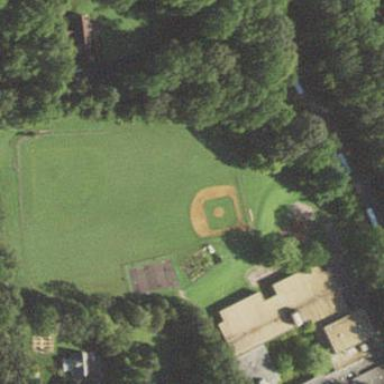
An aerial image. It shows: Baseball pitch for leisure land activities.